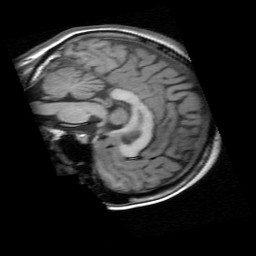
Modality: T1w
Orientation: sagittal
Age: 33